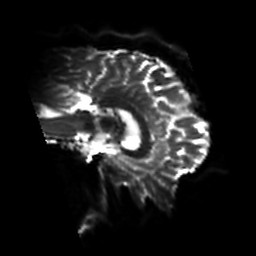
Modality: DWI
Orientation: sagittal
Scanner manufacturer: philips
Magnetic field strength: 7 T
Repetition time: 9.612 s
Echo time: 0.073 s